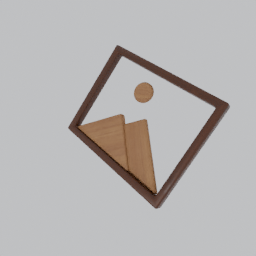
Label: decoration